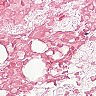
Metastatic tissue present: no